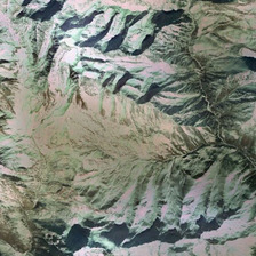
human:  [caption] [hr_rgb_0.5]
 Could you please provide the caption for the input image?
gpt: Many white snows cover irregular mountain.

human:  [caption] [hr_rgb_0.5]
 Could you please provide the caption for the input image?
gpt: A lot of snow covered the irregular mountains.

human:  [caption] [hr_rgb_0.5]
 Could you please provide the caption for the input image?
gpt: Many white snows cover the irregular mountain.

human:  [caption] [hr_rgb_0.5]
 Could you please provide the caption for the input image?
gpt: Many white snow covers irregular mountains.

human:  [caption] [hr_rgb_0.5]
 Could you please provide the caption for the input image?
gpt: A lot of snow covered the irregular mountains.